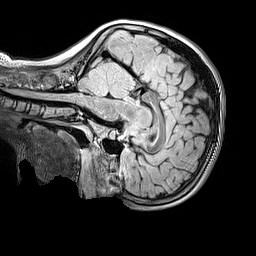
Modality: FLAIR
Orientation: sagittal
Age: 10
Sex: female
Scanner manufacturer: siemens
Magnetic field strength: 3 T
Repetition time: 5 s
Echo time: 0.388 s